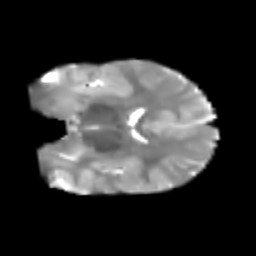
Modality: T2w
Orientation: coronal
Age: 7
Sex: male
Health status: healthy